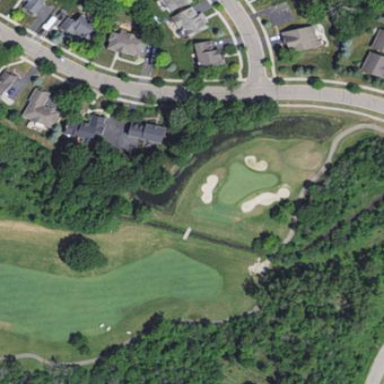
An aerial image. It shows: Rough grassy area used for golf.